A scalogram of one vibration snapshot from a rotating bearing is shown, computed with a continuous wavelet transform. Determine the bearing's health state. Answer with exactly one of: normal, inner_race, outer_race, ball.
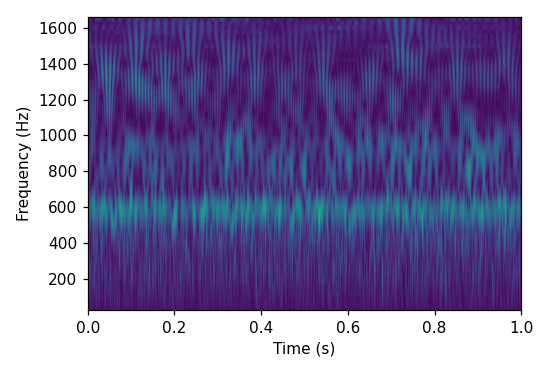
Answer: outer_race